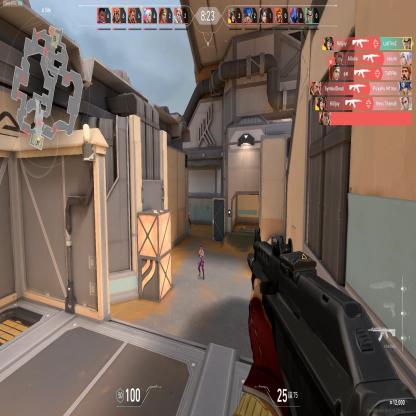
Label: enemy